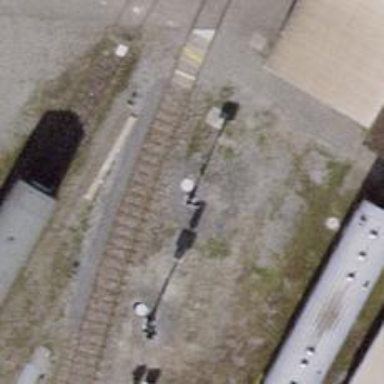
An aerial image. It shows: Railway signal.